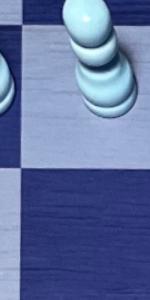
Label: Empty